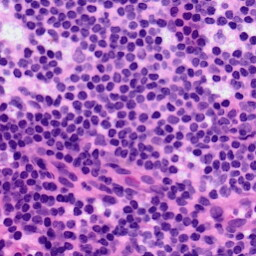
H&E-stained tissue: LymphNode